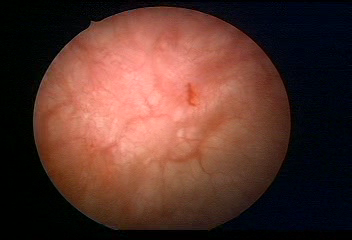
Modality: WLC
Class: Normal mucosa
Bladder cancer association: No